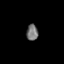
Tissue: skin
Cell type: Fibroblasts
Senescence score: 0.6947
Nuclear area (px): 185
Mean DAPI intensity: 113.568